Question: What is shown?
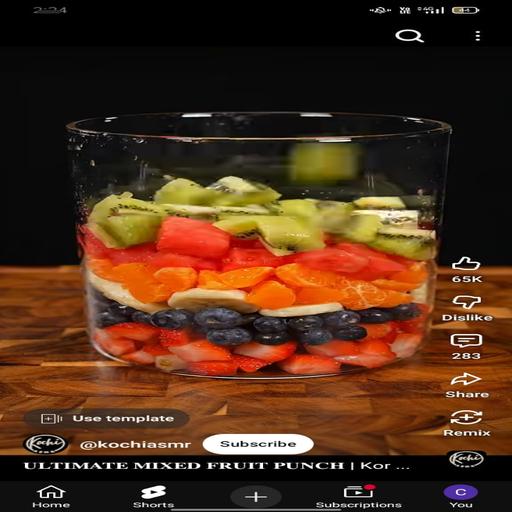
Answer: Mixed fruit